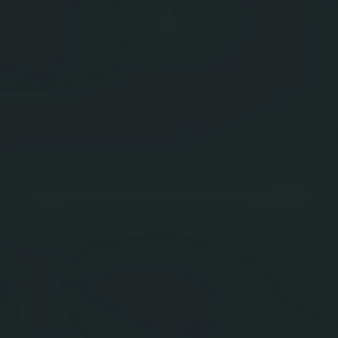
Label: other